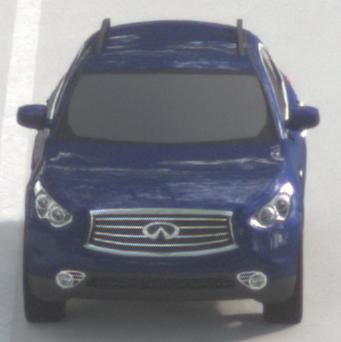
Make: Infiniti
Model: FX 37
Detailed model: FX (S51)
Model produced from: 2012/07
Model produced until: 2013/10
Doors: 5
Color: blue
Road condition: dry road
Daytime: morning or afternoon
Contrast: low contrast